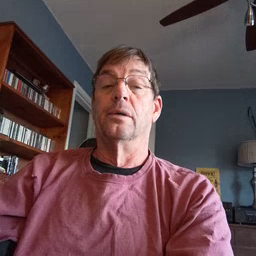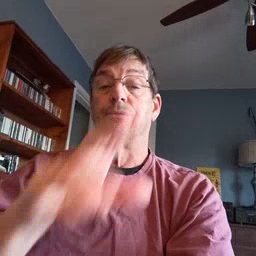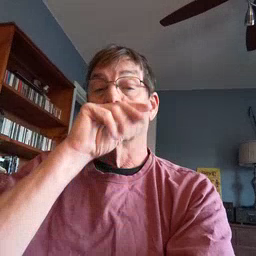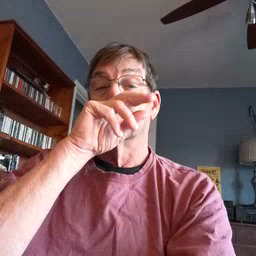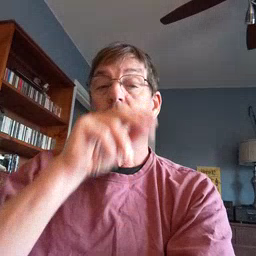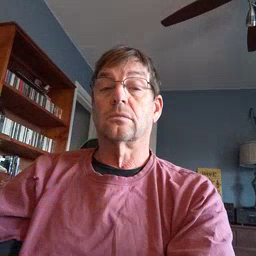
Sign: duck